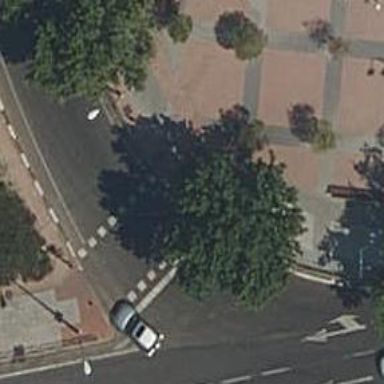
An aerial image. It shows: Kerb serving as barrier.